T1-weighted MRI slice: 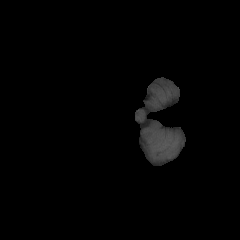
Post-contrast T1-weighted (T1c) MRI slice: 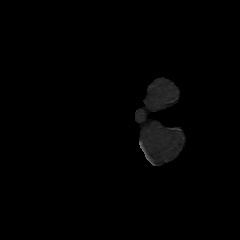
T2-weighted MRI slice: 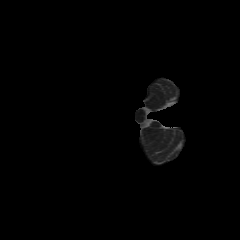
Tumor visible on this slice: no